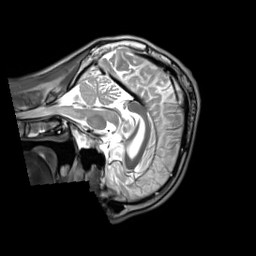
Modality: T2w
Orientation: sagittal
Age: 31
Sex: male
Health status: ill
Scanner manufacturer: siemens
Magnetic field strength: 3 T
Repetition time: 2.8 s
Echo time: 0.326 s